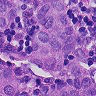
Metastatic tissue present: yes